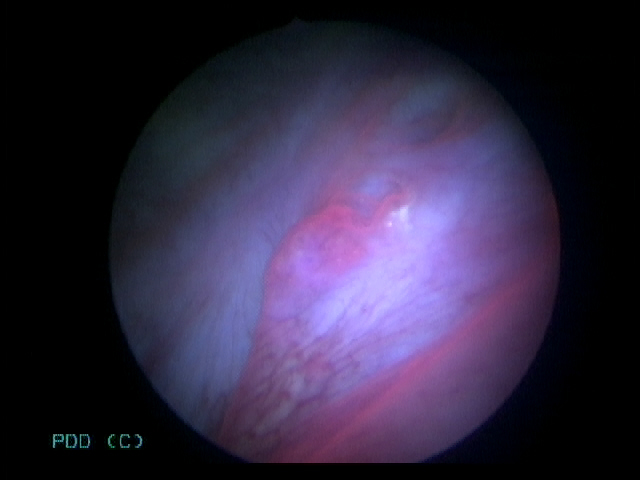
Modality: BLC
Class: Non-malignant
Subclass: InflammationNOS
Lesion: L2
Morphology: Non-papillary
Bladder cancer association: No